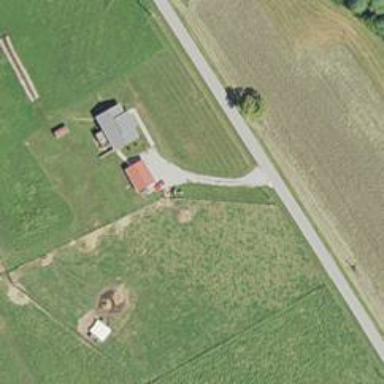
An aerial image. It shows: Driveway leading to service road.